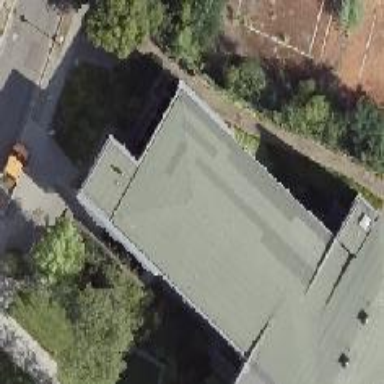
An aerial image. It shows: Educational institution office.